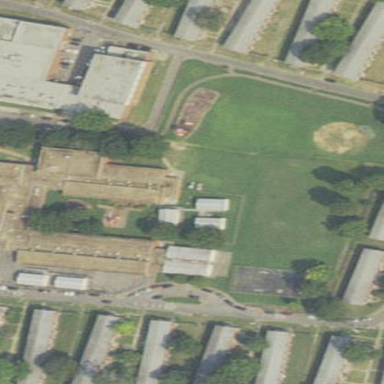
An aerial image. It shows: School building.